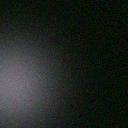
Screen state: off